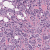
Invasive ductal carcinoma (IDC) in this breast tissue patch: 1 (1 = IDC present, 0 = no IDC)